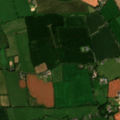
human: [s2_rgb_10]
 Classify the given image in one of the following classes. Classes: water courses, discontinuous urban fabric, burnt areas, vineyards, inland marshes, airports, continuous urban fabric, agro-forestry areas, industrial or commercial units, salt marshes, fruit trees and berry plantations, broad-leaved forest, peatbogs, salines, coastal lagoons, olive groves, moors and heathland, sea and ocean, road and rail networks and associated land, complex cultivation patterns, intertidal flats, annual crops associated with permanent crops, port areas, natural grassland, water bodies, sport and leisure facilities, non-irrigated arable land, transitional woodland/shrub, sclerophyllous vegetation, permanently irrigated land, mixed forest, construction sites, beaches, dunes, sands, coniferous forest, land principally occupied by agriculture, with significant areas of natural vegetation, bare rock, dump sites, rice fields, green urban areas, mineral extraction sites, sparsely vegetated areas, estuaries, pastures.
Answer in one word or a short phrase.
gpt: non-irrigated arable land, pastures, broad-leaved forest